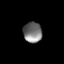
Tissue: lung
Cell type: Epithelial cells
Senescence score: 0.1394
Nuclear area (px): 373
Mean DAPI intensity: 119.689